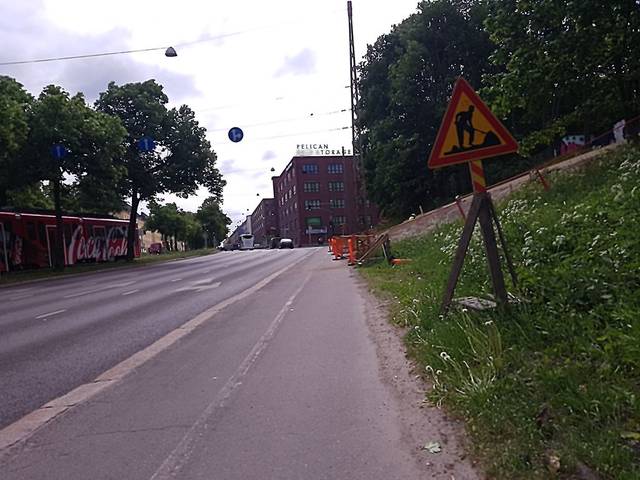
Region: Finland
Coordinates: 60.199, 24.947